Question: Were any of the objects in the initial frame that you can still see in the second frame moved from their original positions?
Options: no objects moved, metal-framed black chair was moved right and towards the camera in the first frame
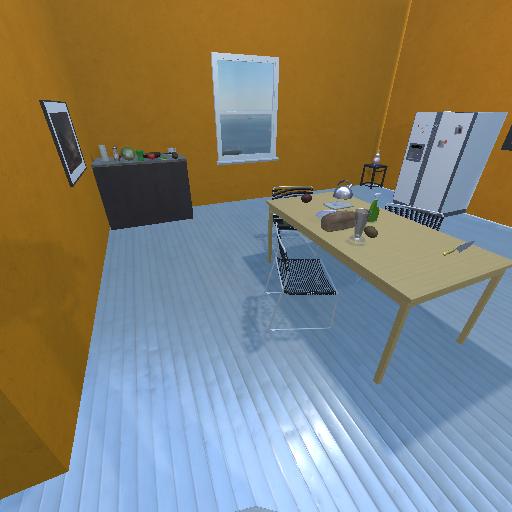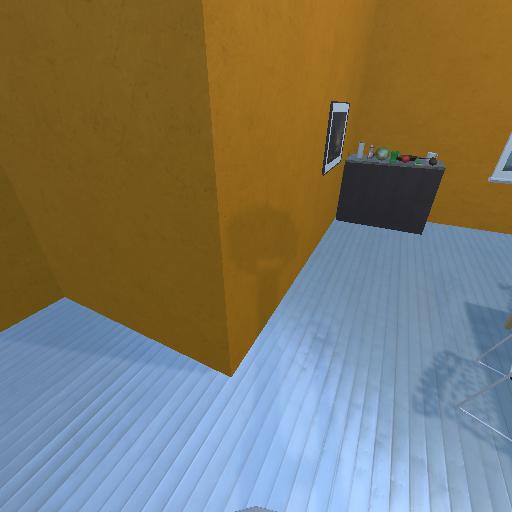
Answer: no objects moved